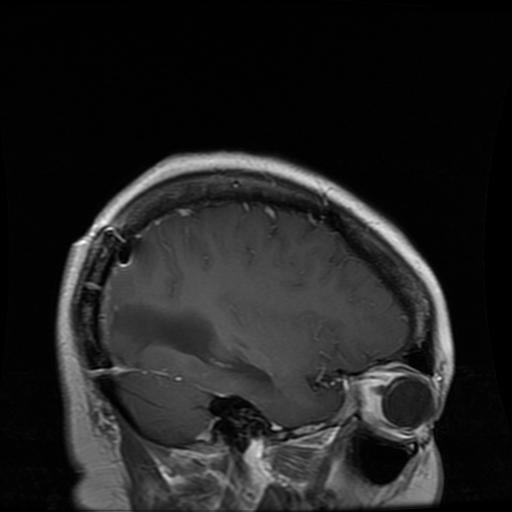
Label: glioma